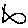
Label: fish